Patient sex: M
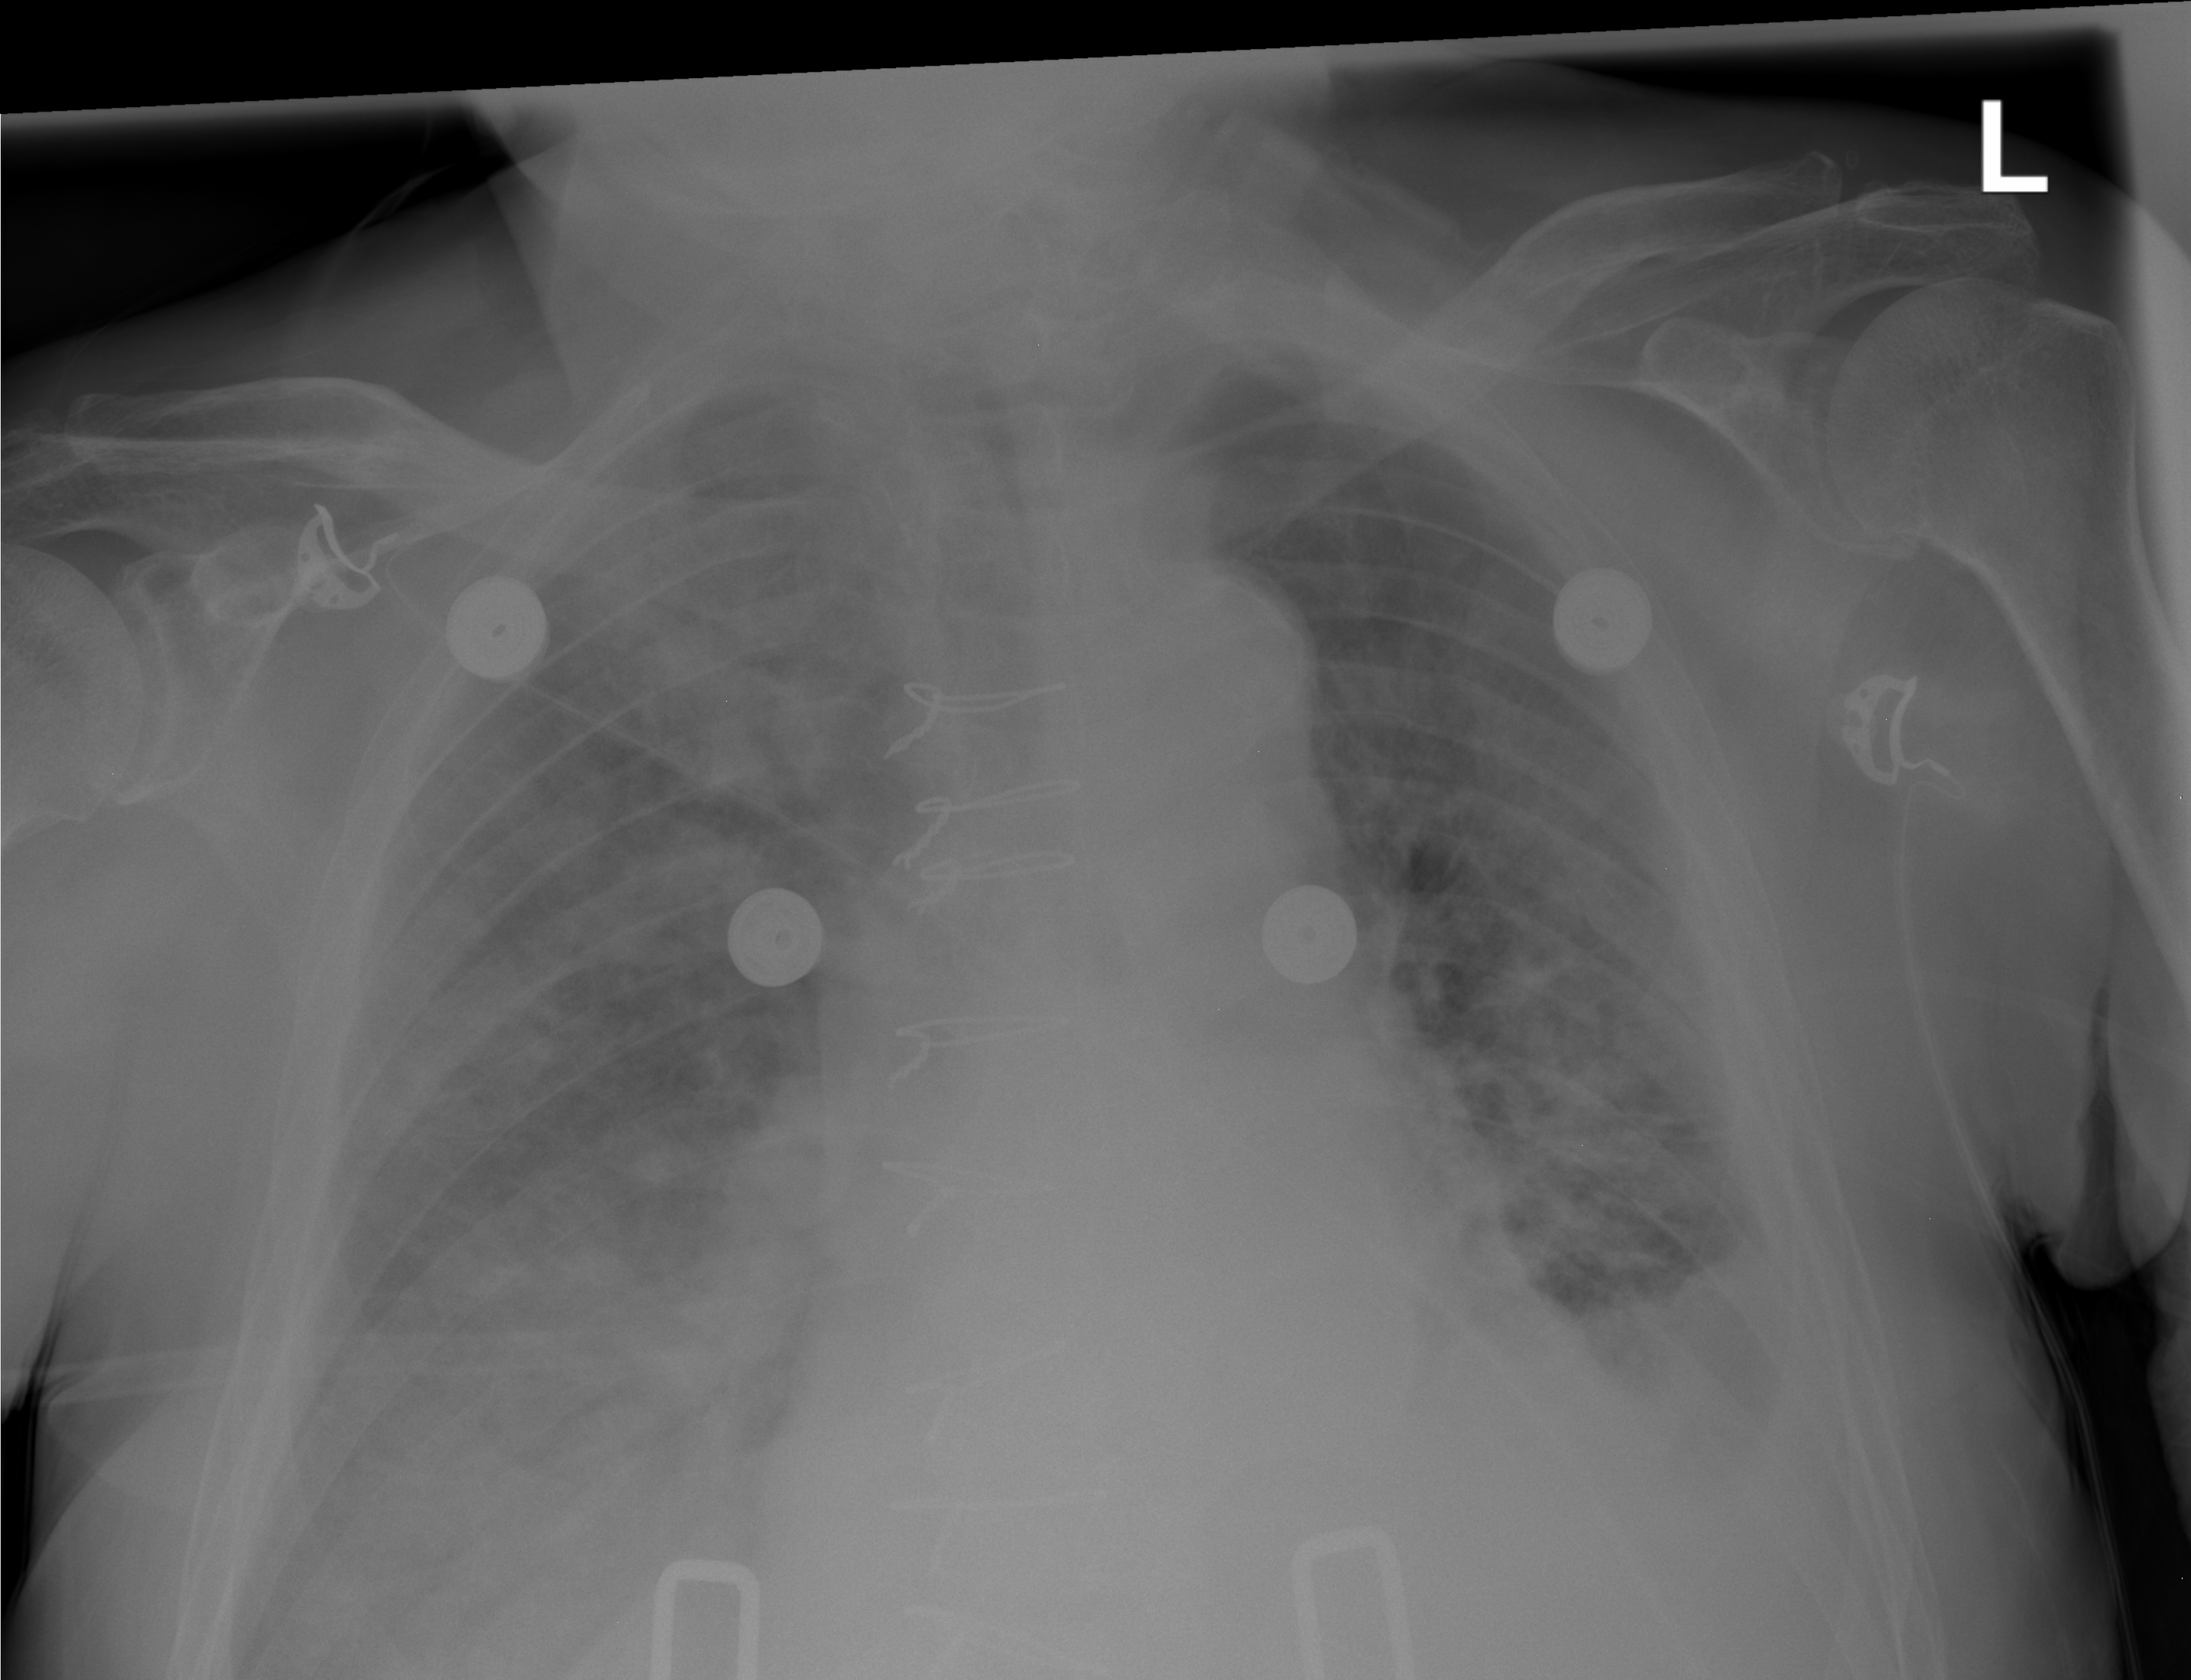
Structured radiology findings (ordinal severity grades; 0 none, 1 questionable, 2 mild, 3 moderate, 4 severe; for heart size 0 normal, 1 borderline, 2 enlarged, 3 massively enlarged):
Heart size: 2
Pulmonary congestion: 2
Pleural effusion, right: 2
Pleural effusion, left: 2
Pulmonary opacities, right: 3
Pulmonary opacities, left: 3
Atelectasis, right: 3
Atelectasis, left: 2